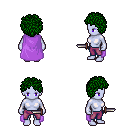
a pixel art fantasy rpg character, female body template, dark elf, purple skin, lavender cape, magenta pants, green curly afro hairstyle, dagger, four views (front, back, left, right), 2x2 character sprite sheet, small pixel art, hard edges, no anti-aliasing